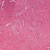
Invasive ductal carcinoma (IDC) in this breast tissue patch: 0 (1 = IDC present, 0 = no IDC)